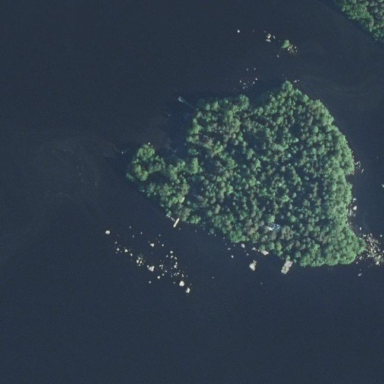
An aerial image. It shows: Islet.